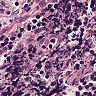
Metastatic tissue present: no